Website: bh-photo
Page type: receipt
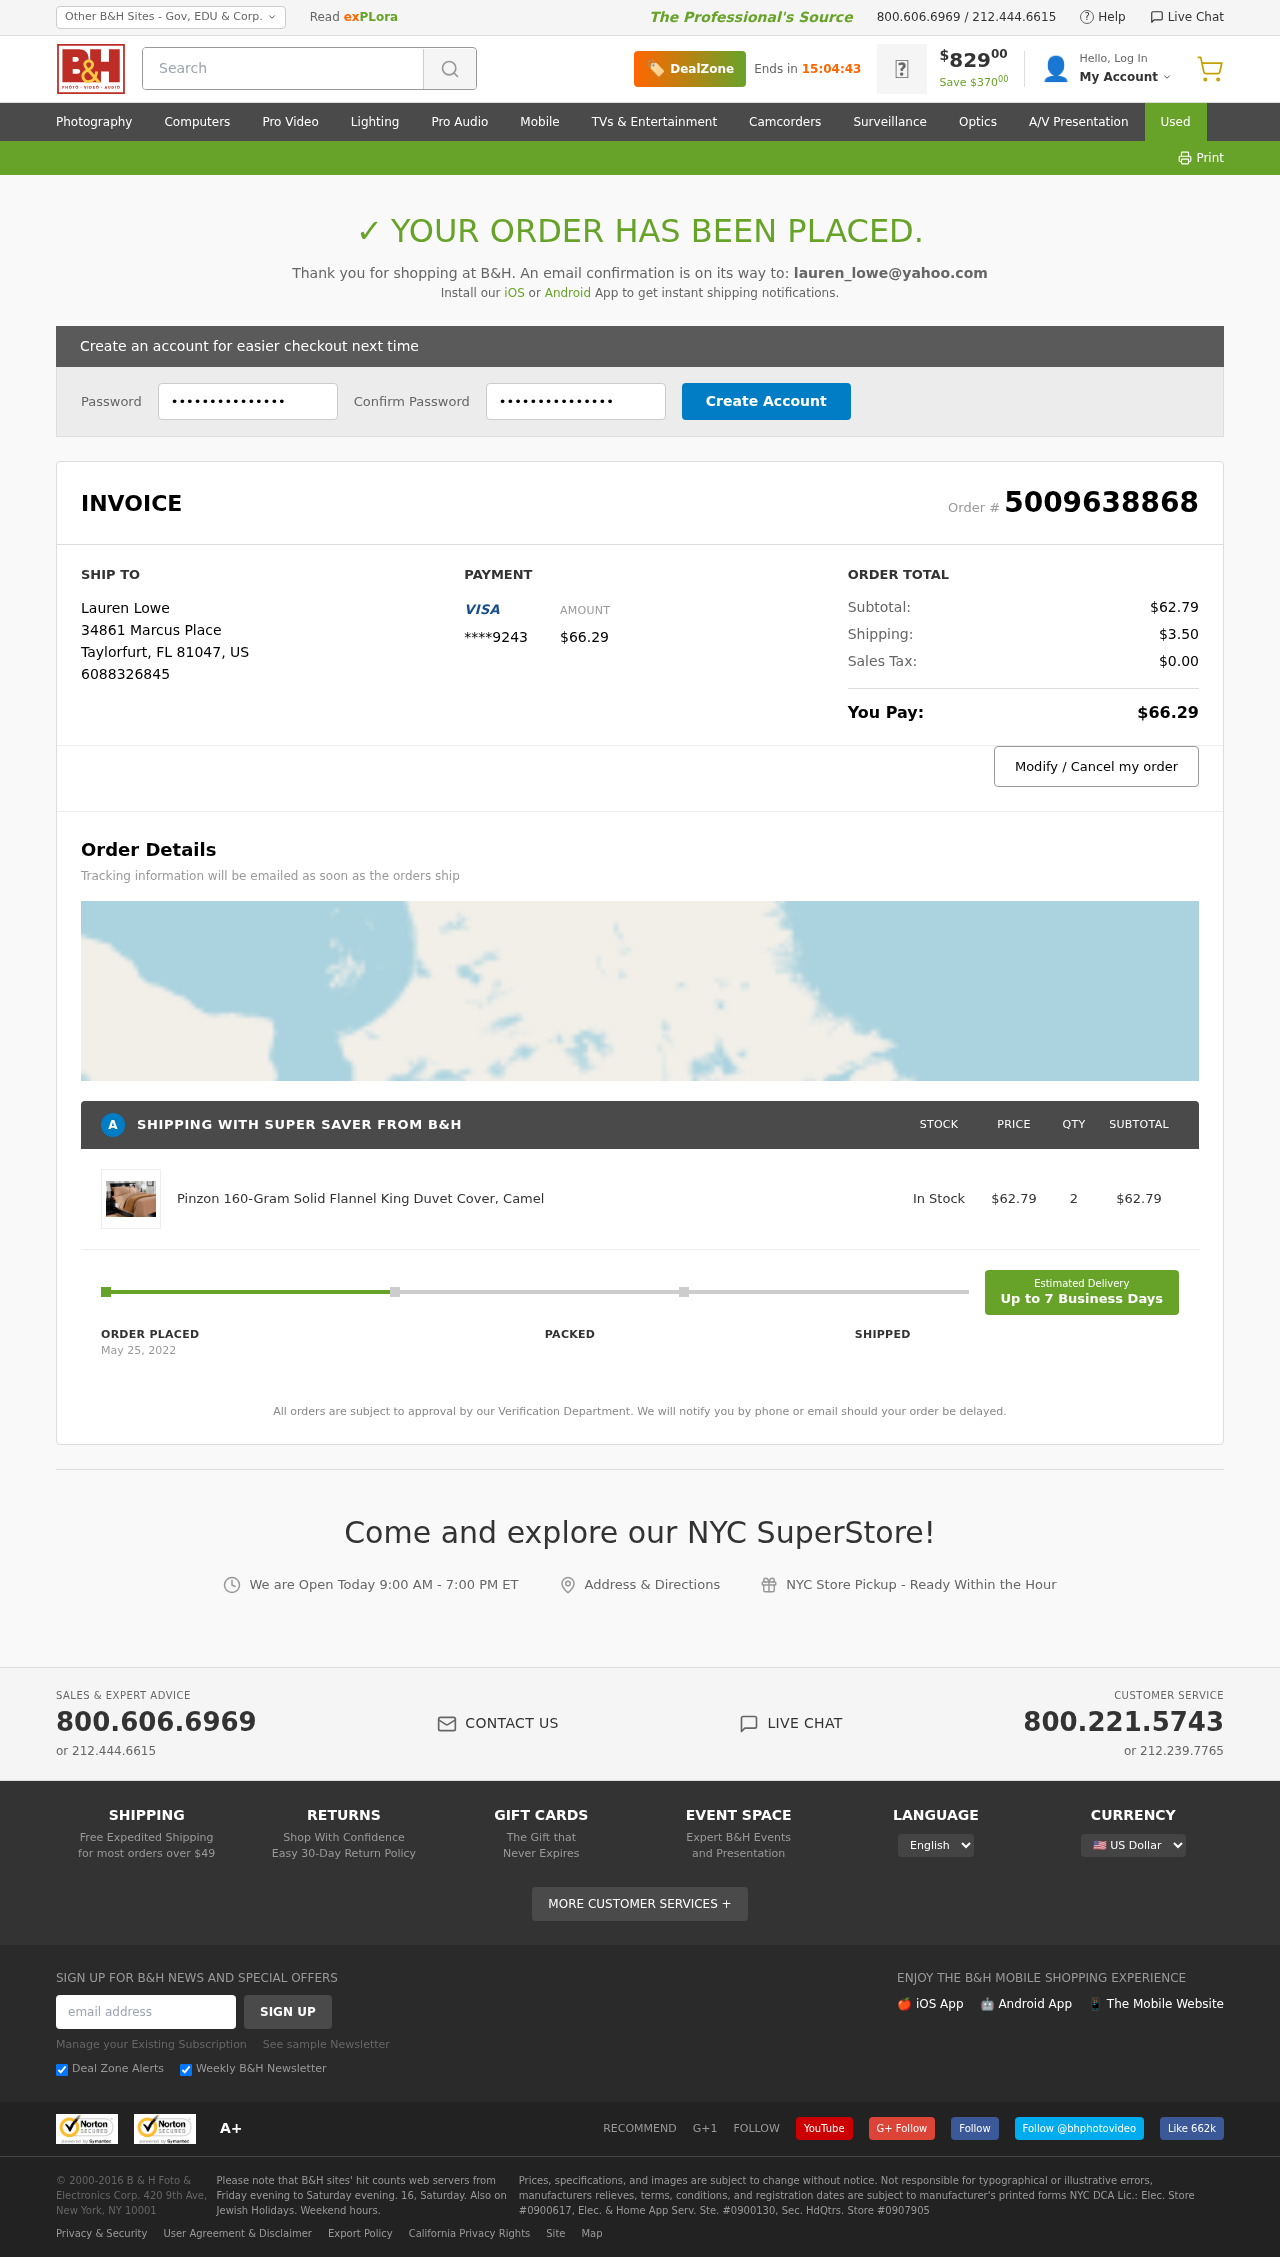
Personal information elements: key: PII_CARD_LAST4
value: ****9243
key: PII_CITY
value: Taylorfurt
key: PII_COUNTRY_CODE
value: US
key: PII_EMAIL
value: lauren_lowe@yahoo.com
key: PII_FULLNAME
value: Lauren Lowe
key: PII_PHONE
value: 6088326845
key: PII_POSTCODE
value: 81047
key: PII_STATE_ABBR
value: FL
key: PII_STREET
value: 34861 Marcus Place
Product elements: key: PRODUCT1_NAME
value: Pinzon 160-Gram Solid Flannel King Duvet Cover, Camel
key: PRODUCT1_PRICE
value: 62.79
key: PRODUCT1_QUANTITY
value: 2
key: PRODUCT1_SUBTOTAL
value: $62.79
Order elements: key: ORDER_ID
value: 5009638868
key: ORDER_TOTAL
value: $66.29
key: ORDER_SUBTOTAL
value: $62.79
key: ORDER_SHIPPING_COST
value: $3.50
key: ORDER_TAX
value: $0.00
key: ORDER_DATE
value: May 25, 2022
Search elements: key: HEADER_SEARCH
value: Search